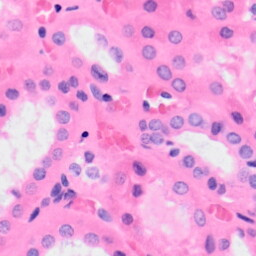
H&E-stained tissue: Kidney